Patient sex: M
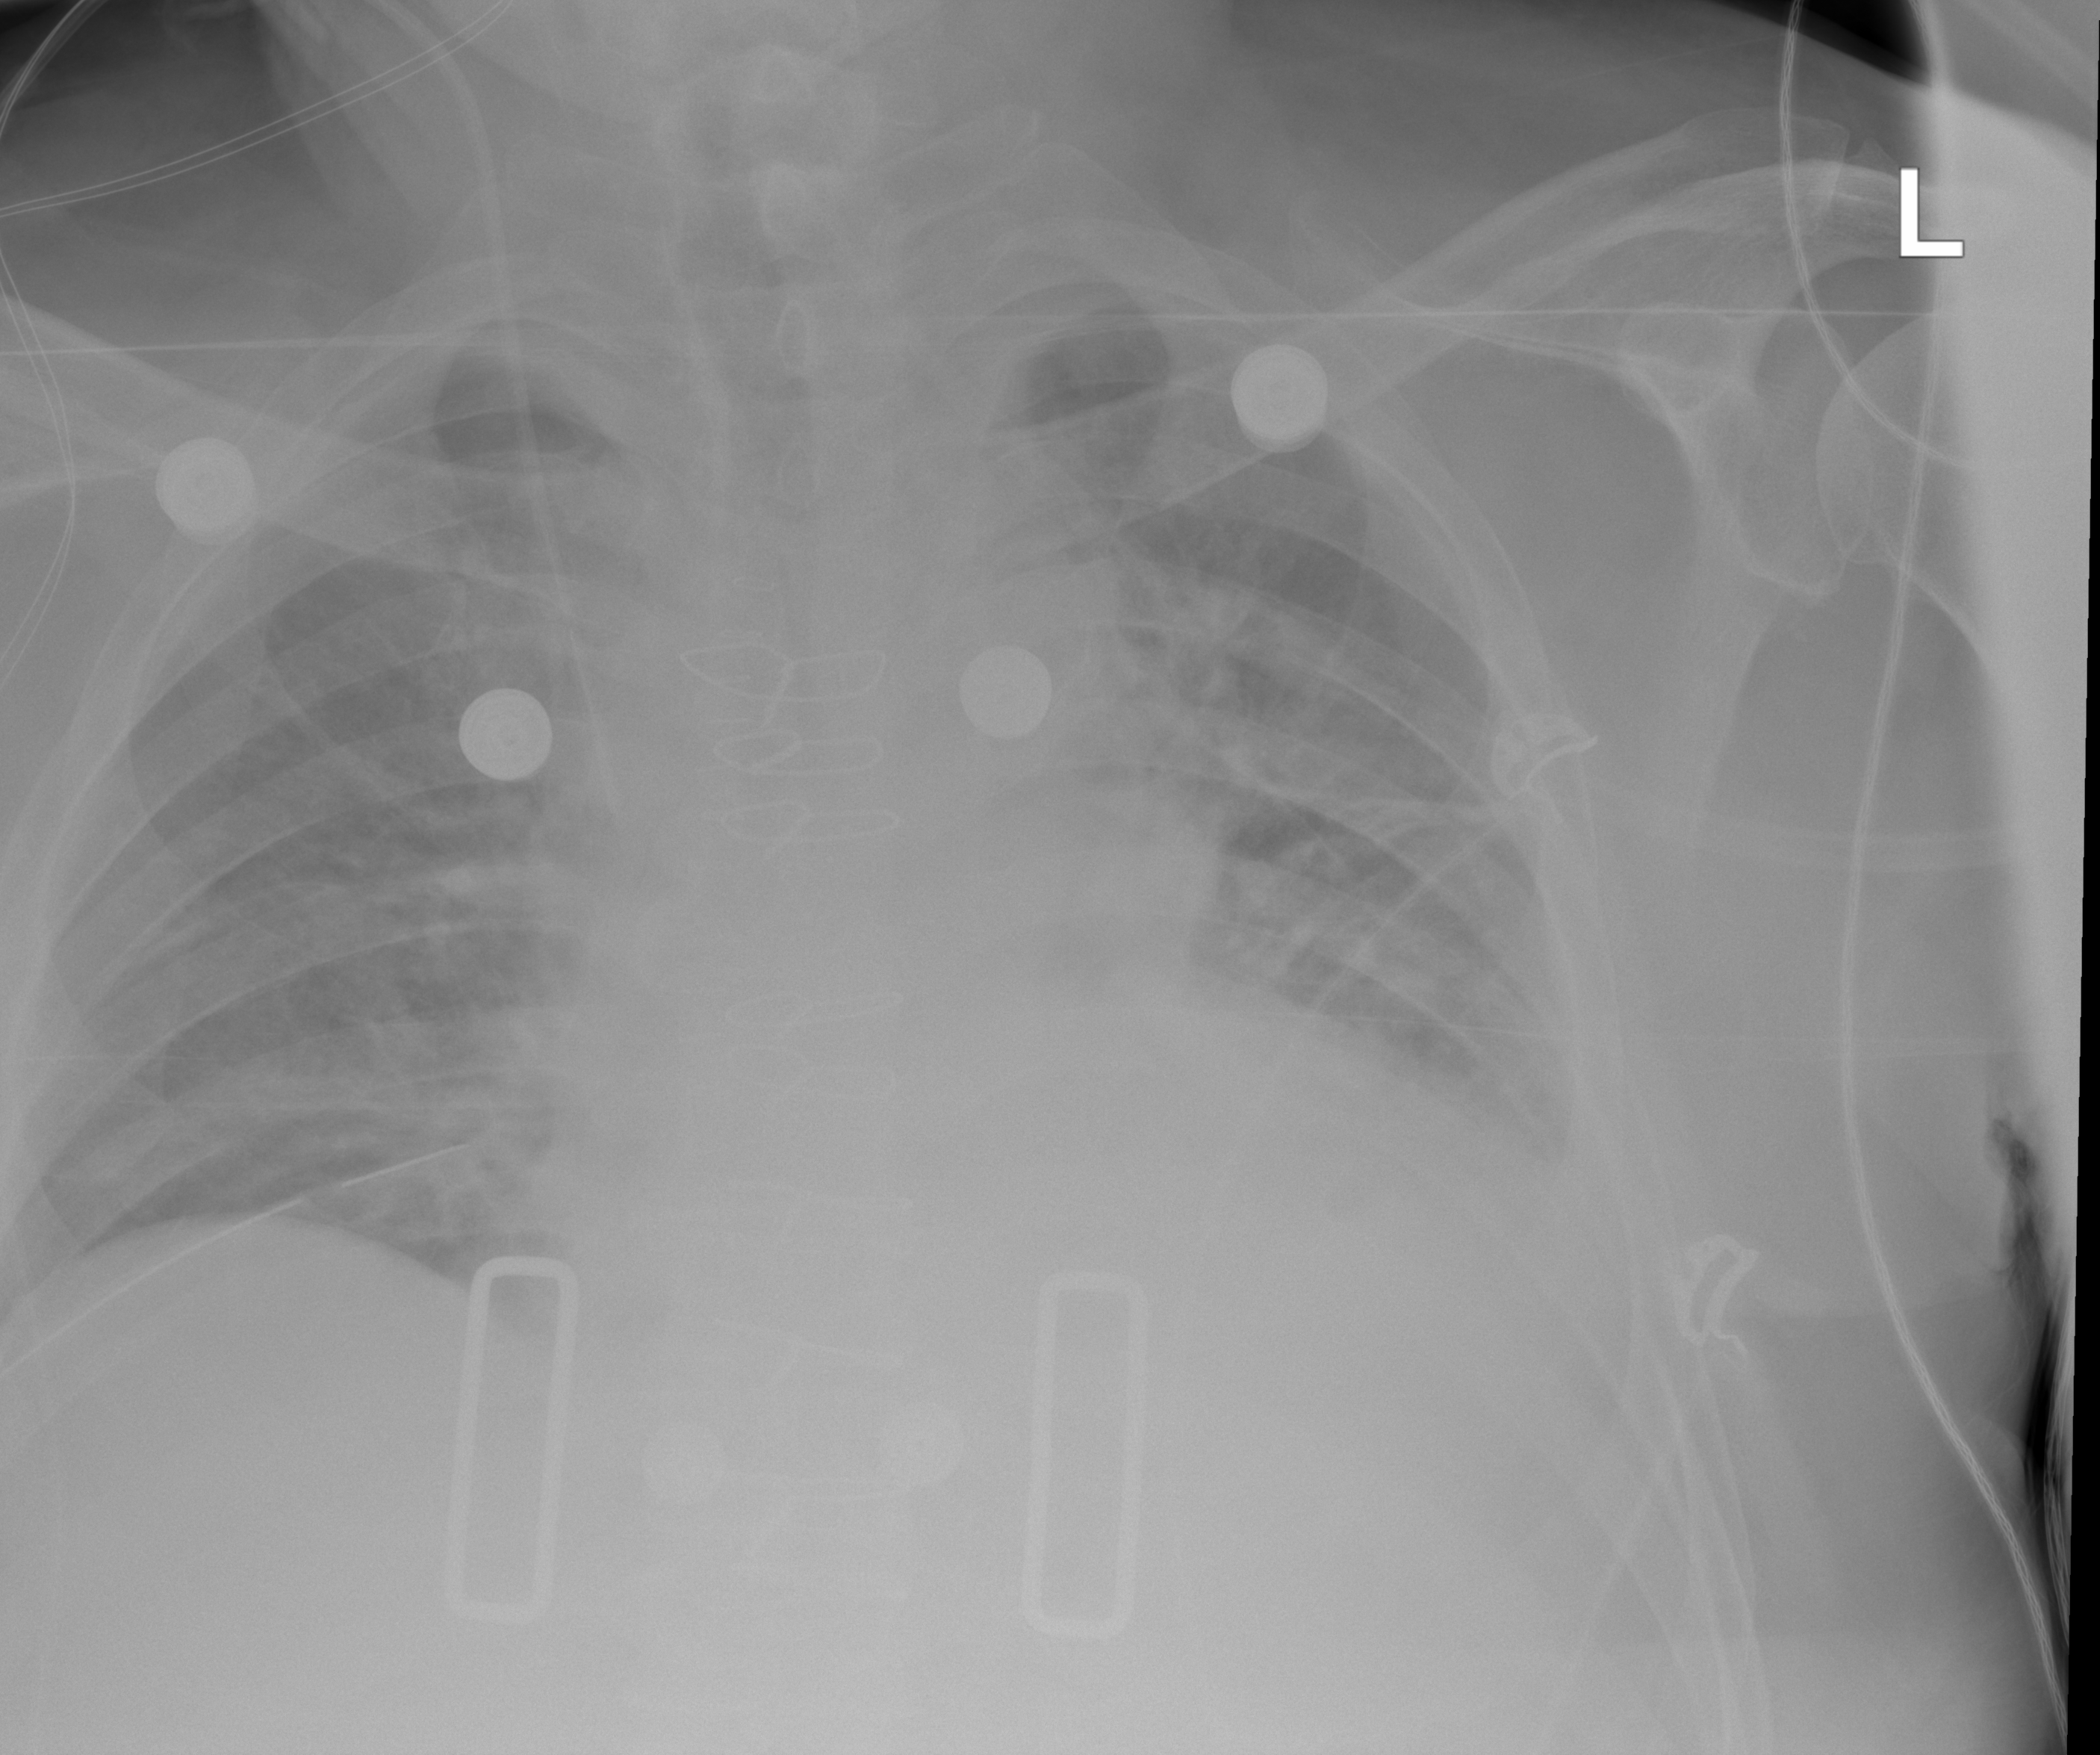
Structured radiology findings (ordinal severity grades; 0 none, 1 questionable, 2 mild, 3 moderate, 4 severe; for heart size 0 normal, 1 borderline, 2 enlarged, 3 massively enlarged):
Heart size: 2
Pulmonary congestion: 0
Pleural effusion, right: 0
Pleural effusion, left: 0
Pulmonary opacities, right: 0
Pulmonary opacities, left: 0
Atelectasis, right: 2
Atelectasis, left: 2